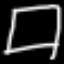
Label: square